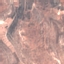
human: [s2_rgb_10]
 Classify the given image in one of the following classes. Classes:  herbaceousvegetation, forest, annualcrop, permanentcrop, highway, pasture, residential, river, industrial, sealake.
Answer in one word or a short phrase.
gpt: HerbaceousVegetation